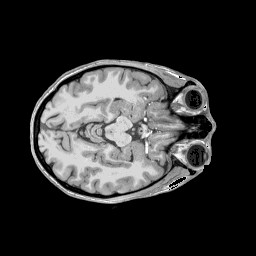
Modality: T1w
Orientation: coronal